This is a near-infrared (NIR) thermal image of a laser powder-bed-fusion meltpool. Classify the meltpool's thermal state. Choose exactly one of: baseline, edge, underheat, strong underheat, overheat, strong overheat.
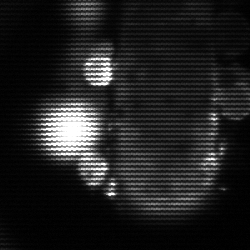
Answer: strong underheat